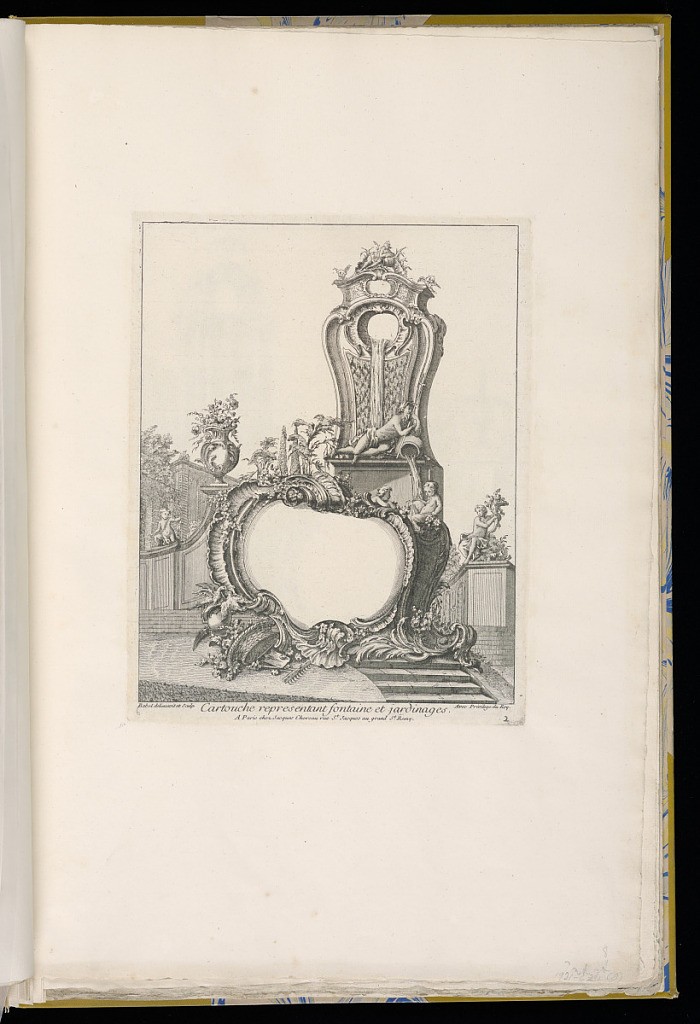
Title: Cartouche representant fontaine et jardinages
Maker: Pierre Edme Babel, French, 1720–1775
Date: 1743-1763
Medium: Engraving on off-white laid paper
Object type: Print
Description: Rocaille cartouche in front of a fountain with a river nymph and a river god spilling water from vases. The plate is signed and numbered.